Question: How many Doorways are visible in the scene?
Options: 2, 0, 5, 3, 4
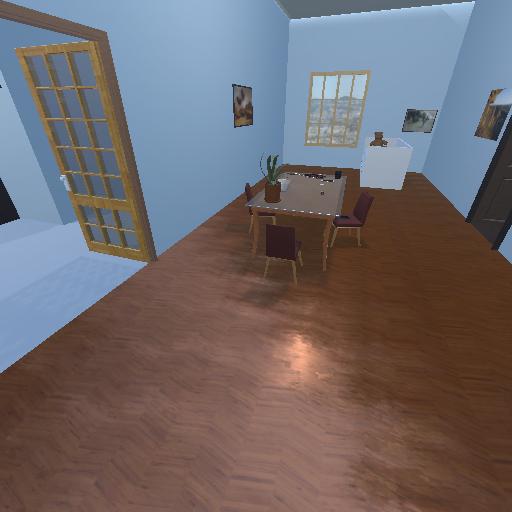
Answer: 2